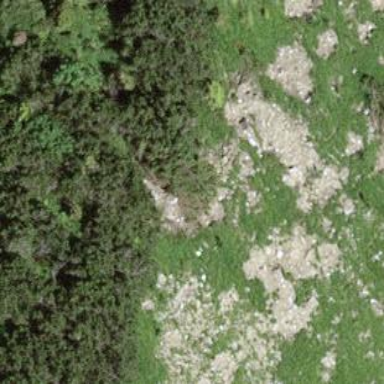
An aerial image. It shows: Natural scree.